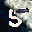
Label: 5